Interaction volume radius: 5 \u00c5
Interaction volume height: 20 \u00c5
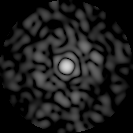
Disorder parameter: 0.8665